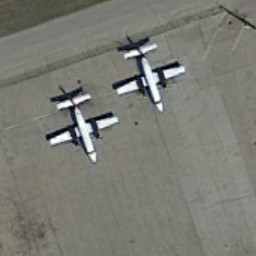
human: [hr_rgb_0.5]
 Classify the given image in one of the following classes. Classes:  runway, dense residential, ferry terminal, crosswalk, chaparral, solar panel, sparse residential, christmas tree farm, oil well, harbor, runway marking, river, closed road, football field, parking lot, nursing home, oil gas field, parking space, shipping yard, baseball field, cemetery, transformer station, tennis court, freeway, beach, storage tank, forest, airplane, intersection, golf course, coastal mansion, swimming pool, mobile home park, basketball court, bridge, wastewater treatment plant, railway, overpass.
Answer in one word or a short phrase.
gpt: airplane